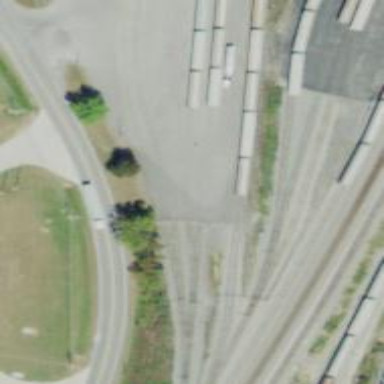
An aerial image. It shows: Rail spur service.